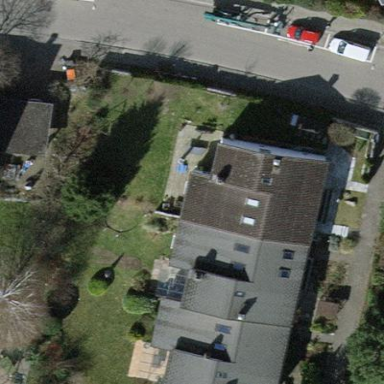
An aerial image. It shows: Terrace building.